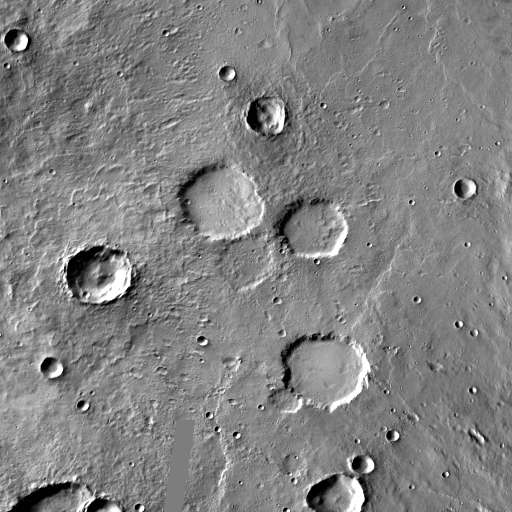
Crater classes present: Background, Other, Layered, Buried, Secondary